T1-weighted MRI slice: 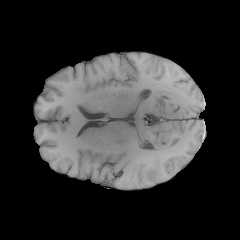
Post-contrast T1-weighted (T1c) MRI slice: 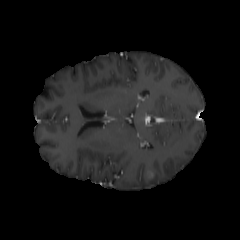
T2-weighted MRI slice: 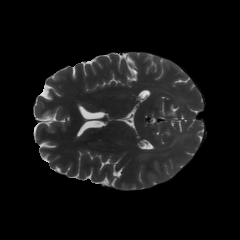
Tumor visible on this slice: yes